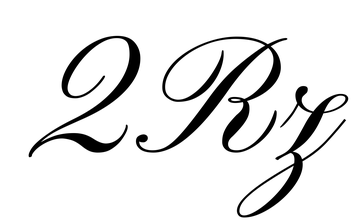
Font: PinyonScript-Regular